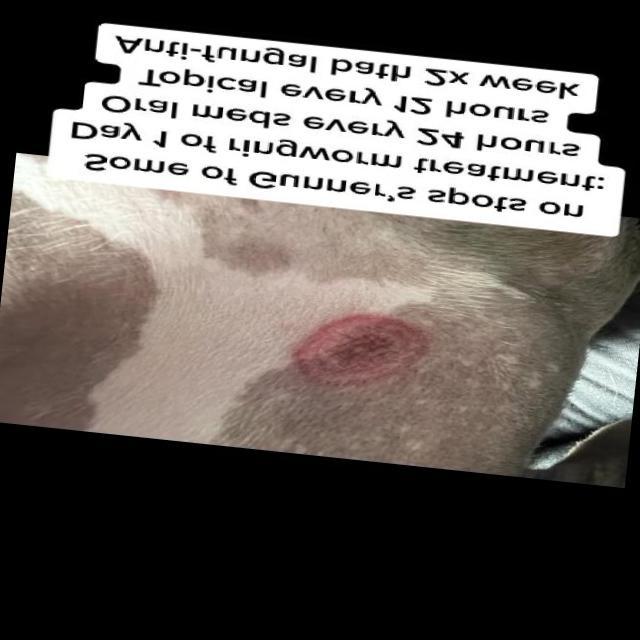
Canine ringworm (Dermatophytosis) — fungal infection caused by Microsporum or Trichophyton. Presents with circular alopecia, scaling, crusting, and broken hairs.